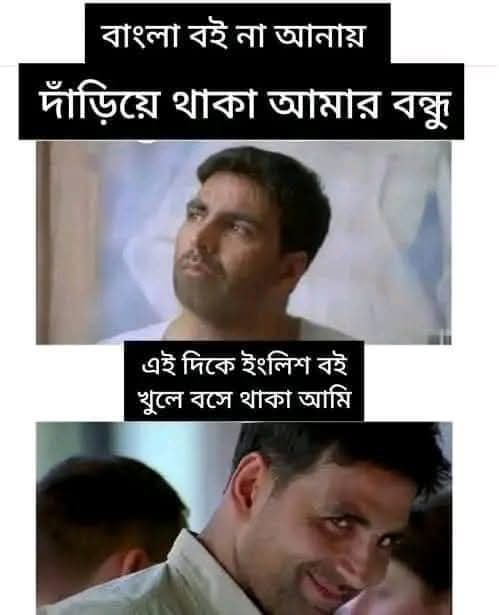
Text: বাংলা বই না আনায়
দাঁড়িয়ে থাকা আমার বন্ধু
এই দিকে ইংলিশ বই খুলে বসে থাকা আমি
Label: Non Hate